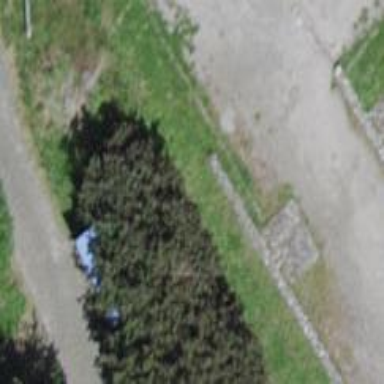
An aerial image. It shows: Ruins surrounded by wall.